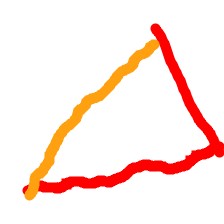
Shape: triangle